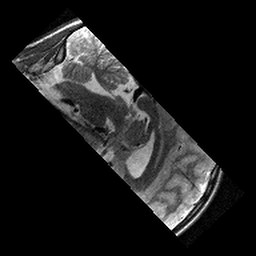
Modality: T2w
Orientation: sagittal
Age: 11
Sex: male
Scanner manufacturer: siemens
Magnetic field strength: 3 T
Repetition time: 9.23 s
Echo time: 0.067 s